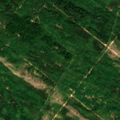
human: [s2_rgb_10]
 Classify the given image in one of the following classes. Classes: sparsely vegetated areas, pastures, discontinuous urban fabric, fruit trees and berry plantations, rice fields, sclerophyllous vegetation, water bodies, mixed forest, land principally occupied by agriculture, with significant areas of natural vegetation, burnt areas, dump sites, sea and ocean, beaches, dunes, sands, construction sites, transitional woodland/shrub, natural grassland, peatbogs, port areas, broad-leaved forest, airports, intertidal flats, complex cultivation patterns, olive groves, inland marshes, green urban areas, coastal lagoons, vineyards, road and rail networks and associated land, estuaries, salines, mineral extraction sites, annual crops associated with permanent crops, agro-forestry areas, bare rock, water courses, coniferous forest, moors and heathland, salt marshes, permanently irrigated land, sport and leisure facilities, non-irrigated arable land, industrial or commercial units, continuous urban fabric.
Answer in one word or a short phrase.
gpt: broad-leaved forest, coniferous forest, transitional woodland/shrub